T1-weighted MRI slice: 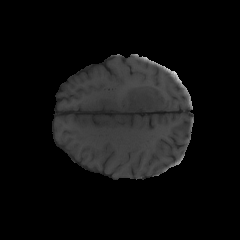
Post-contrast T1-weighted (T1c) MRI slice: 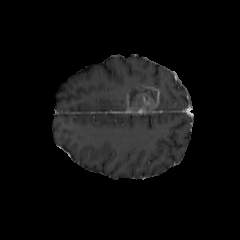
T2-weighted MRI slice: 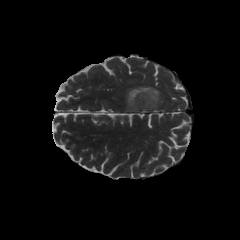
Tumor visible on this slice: yes